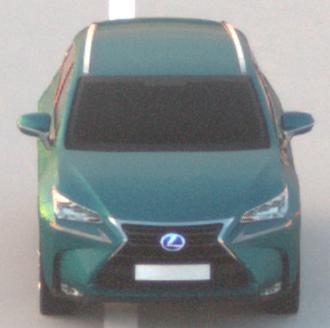
Make: Lexus
Model: NX 300h
Detailed model: NX (AZ1)
Model produced from: 2017/11
Model produced until: 2018/08
Doors: 5
Color: blue
Road condition: dry road
Daytime: sunrise or sunset
Contrast: medium contrast